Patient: sex M, age 55
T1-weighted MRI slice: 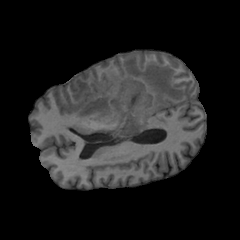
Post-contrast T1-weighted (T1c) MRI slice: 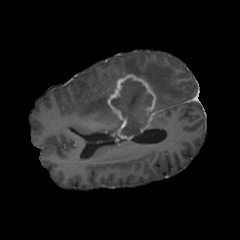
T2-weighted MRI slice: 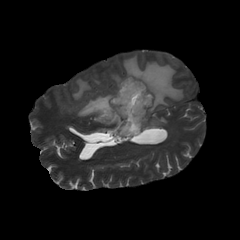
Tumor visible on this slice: yes
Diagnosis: Glioblastoma, IDH-wildtype
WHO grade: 4